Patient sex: F
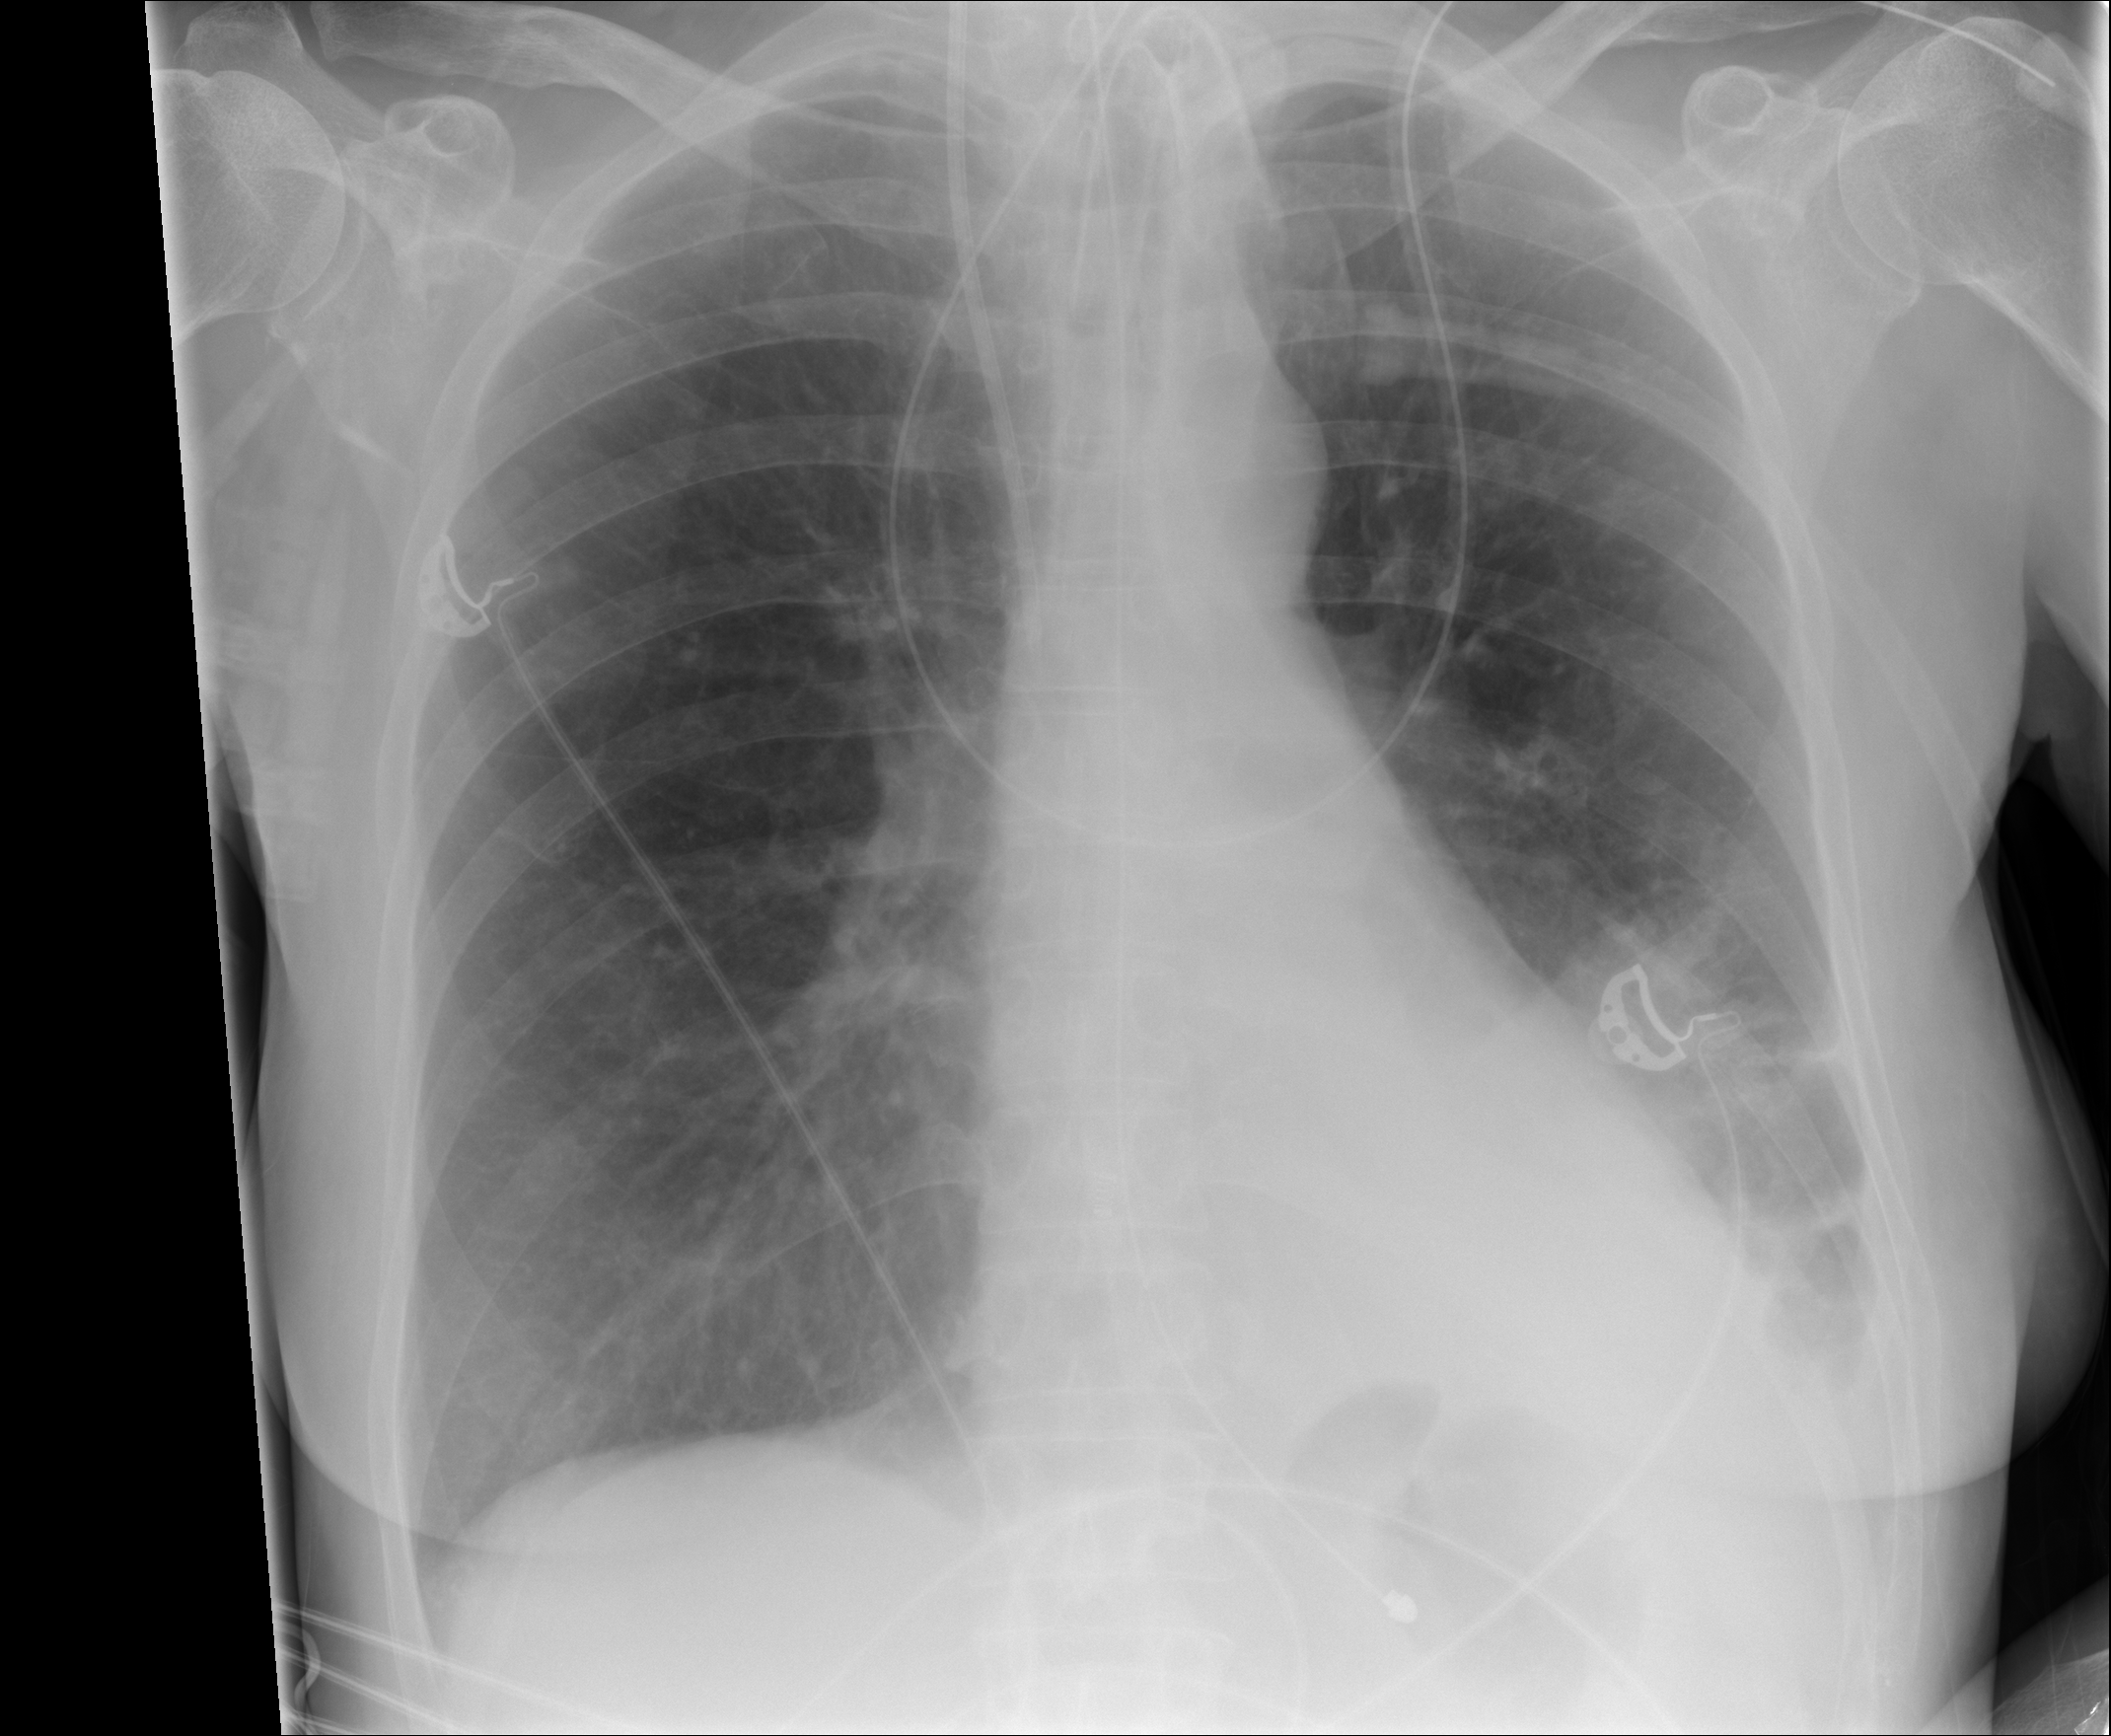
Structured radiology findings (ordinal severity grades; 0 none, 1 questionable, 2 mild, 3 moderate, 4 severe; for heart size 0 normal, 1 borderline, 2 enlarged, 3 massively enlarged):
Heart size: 0
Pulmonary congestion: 0
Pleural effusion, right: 0
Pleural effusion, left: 2
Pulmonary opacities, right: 0
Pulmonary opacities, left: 0
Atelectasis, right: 0
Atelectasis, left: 2